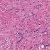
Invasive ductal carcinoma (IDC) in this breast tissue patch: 0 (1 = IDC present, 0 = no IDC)